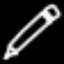
Label: pencil